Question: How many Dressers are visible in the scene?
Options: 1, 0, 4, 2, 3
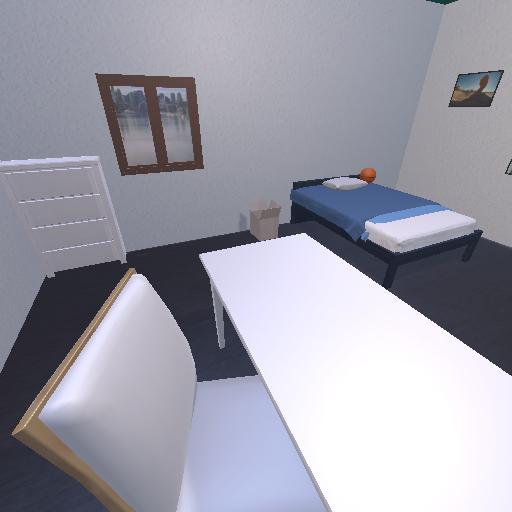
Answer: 1